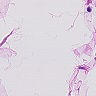
Metastatic tissue present: no